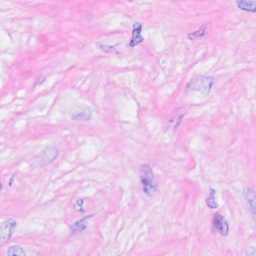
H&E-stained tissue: Breast